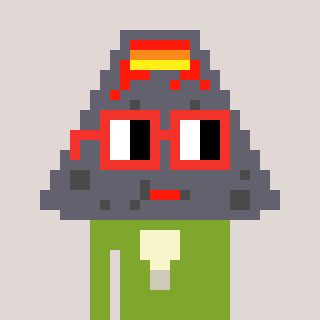
a pixel art character with square red glasses, a volcano-shaped head and a slimegreen-colored body on a warm background